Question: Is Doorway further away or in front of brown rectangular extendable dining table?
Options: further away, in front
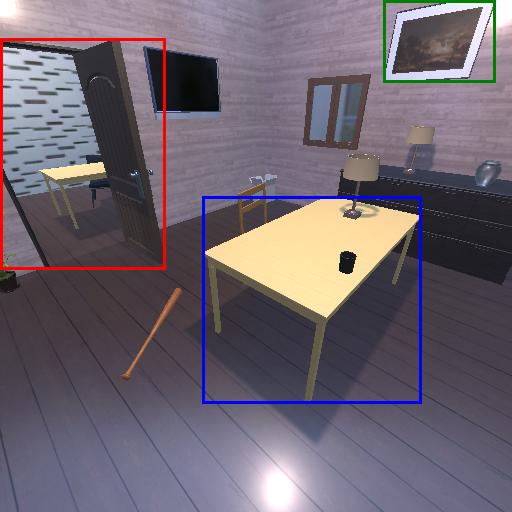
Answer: further away